Field crop: maize
Growth stage: 1
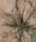
Species: salsola